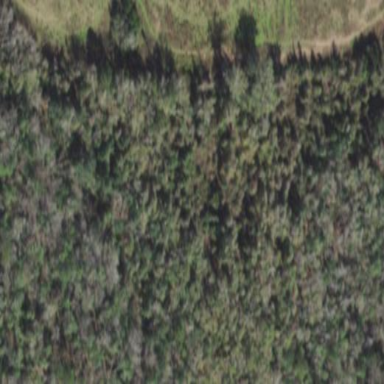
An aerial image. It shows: Mixed woodland area with various types of leaves.